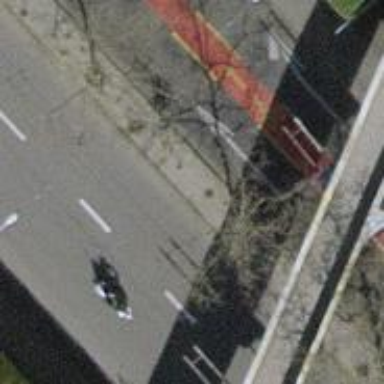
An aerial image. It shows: Tertiary road with asphalt surface and trolley wire.